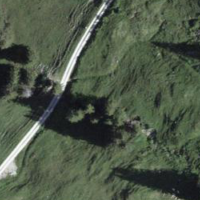
EUNIS habitat code: 24
Species observed at this site:
Pinguicula alpina
Galium anisophyllon